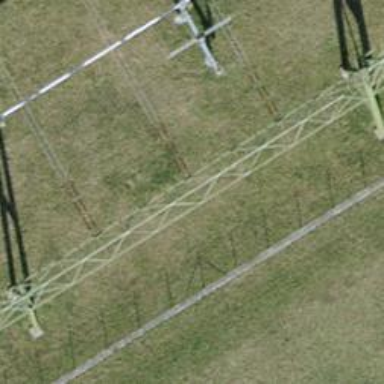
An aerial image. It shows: Insulator used in power systems.